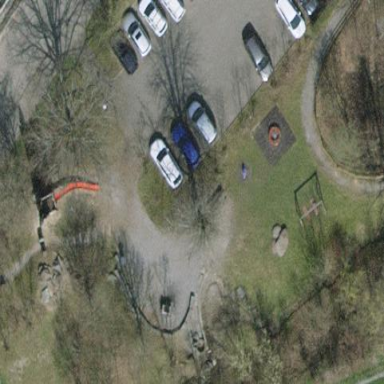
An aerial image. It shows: Playground area for leisure activities on the land.